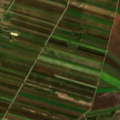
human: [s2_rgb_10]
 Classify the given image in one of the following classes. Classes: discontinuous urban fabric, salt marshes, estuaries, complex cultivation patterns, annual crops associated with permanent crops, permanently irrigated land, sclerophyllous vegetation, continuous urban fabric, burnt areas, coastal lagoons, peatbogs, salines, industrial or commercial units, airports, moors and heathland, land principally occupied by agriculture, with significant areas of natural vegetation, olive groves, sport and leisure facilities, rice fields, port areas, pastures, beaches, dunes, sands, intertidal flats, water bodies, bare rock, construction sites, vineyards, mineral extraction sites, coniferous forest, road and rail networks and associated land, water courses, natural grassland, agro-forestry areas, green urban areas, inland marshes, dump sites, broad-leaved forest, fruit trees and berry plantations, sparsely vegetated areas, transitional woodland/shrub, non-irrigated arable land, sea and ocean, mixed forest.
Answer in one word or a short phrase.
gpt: non-irrigated arable land, vineyards, complex cultivation patterns